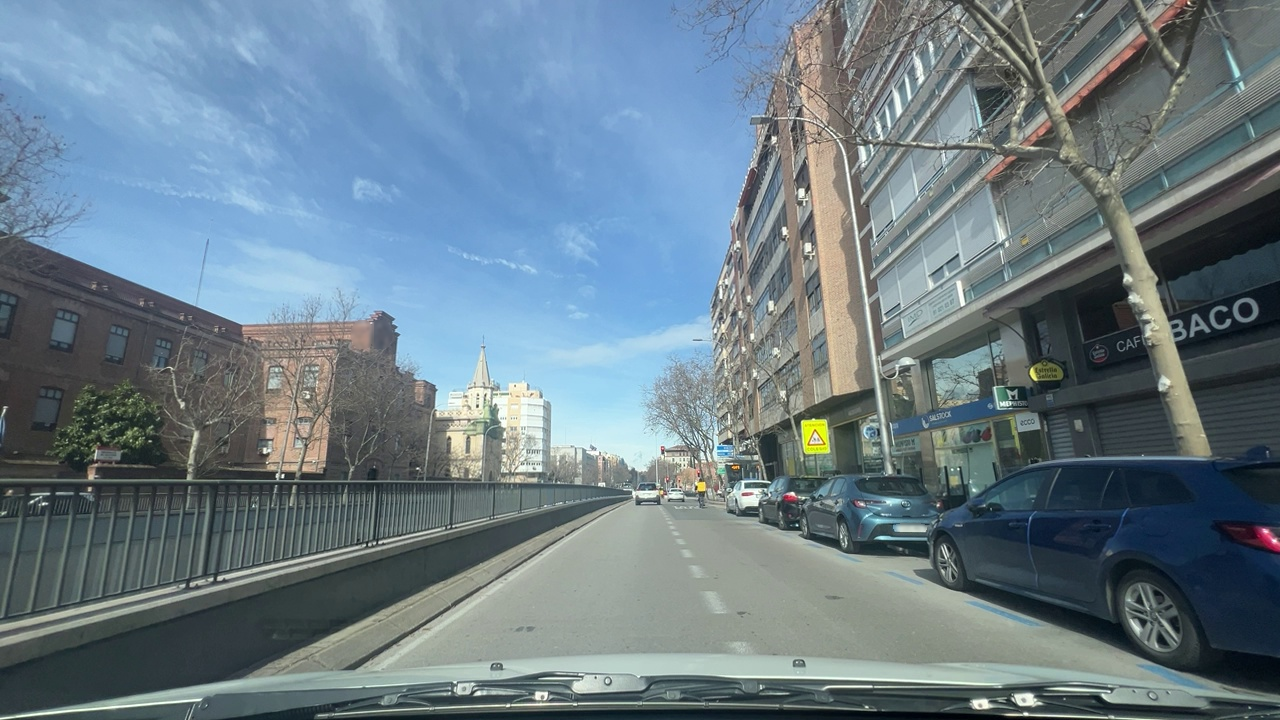
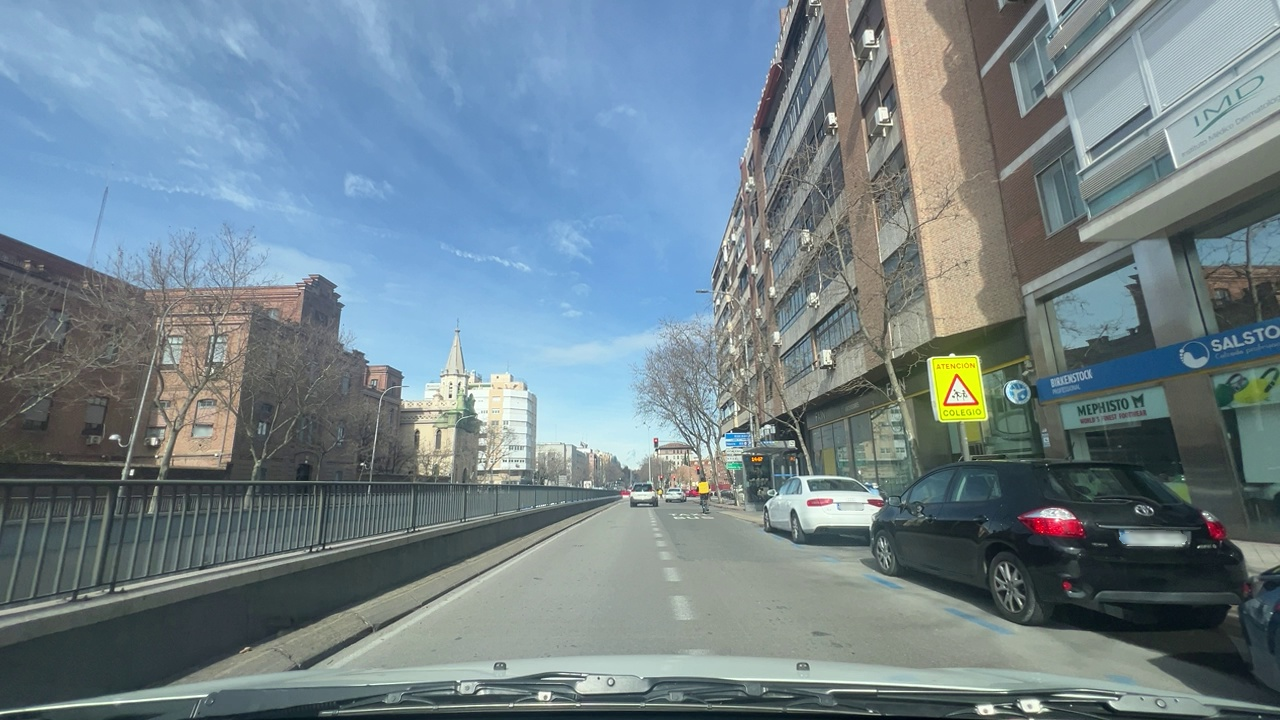
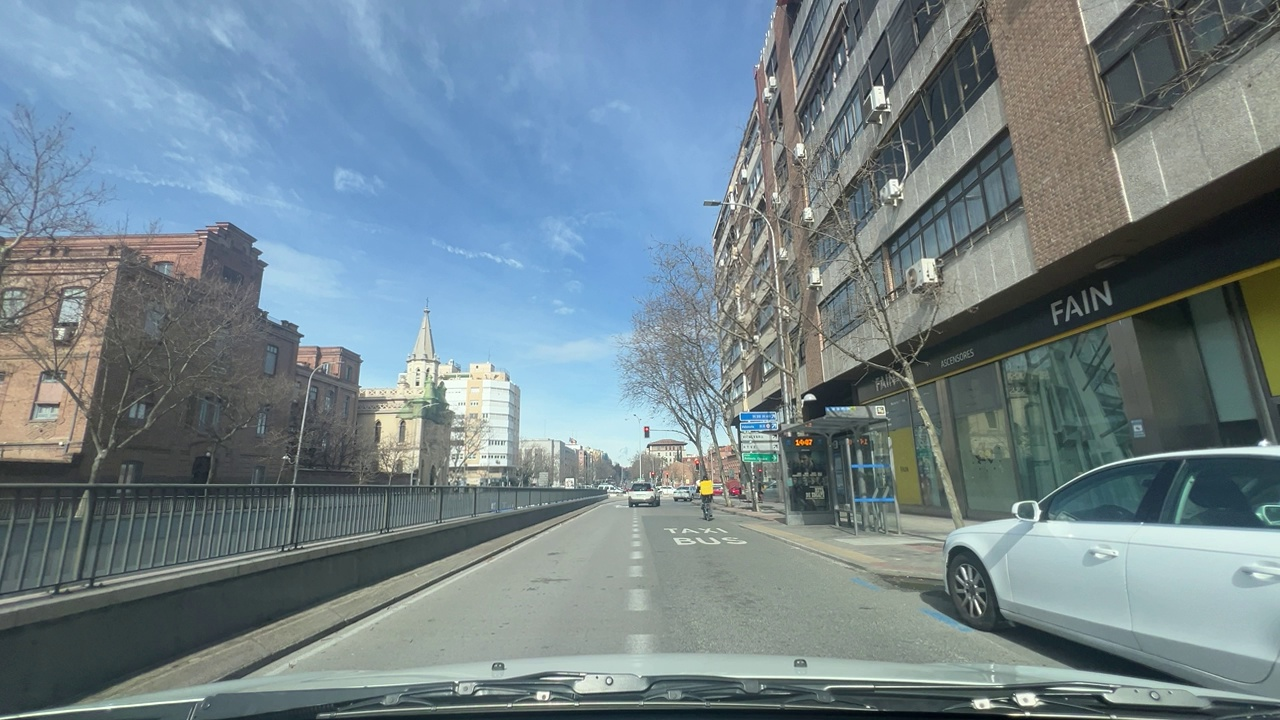
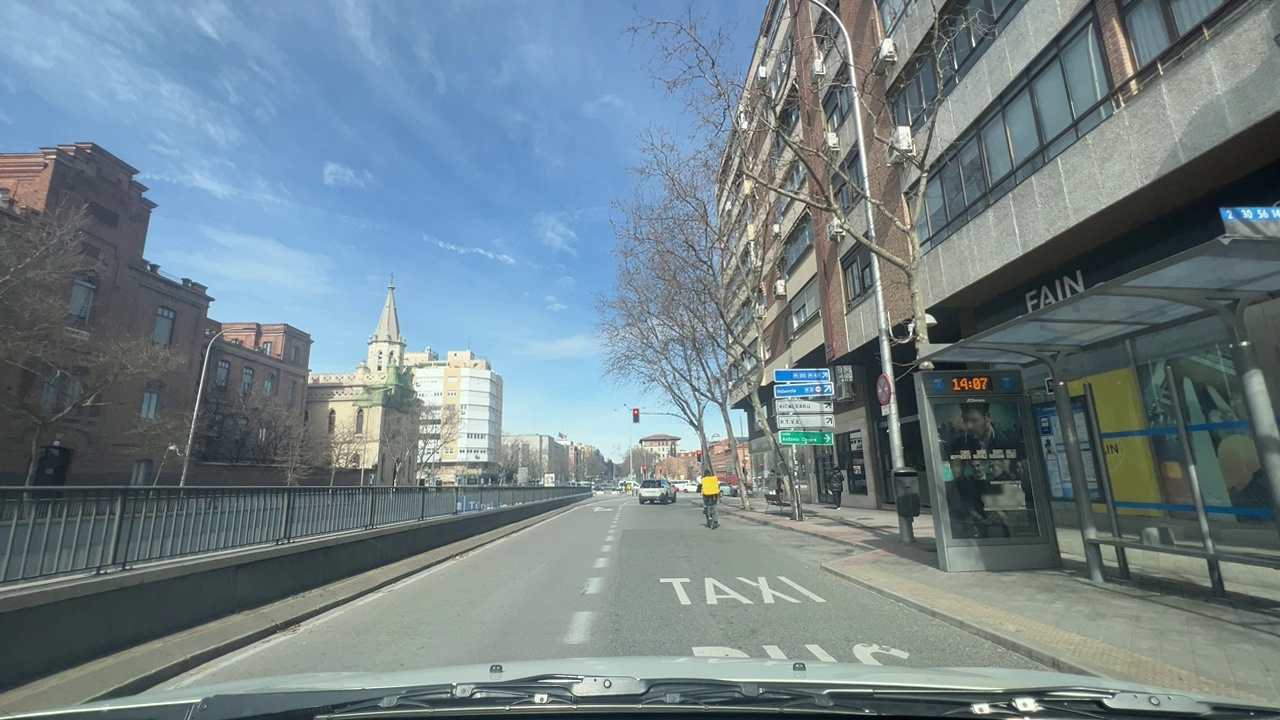
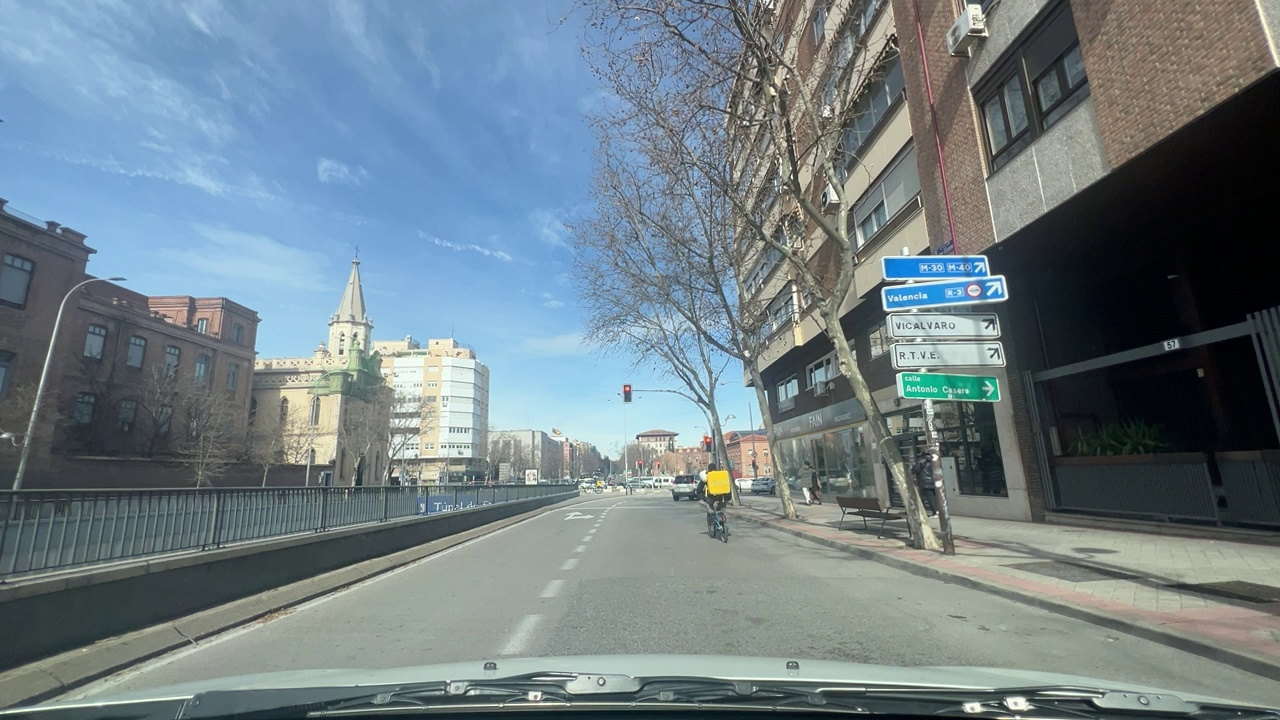
Situation: Traffic light
Question: Do you observe any red traffic light regulating the ego lane?
Answer: Yes
Reasoning: There is a traffic light to the right of the two lanes and another above the lanes indicating the same thing in red.

Situation: Traffic light
Question: What is the color of the traffic light regulating the ego lane?
Answer: Red
Reasoning: There is a traffic light to the right of the two lanes and another above the lanes indicating the same thing in red.

Situation: Traffic light
Question: Is the ego vehicle positioned in a dedicated right-turn lane before the traffic light?
Answer: No
Reasoning: There is a traffic light to the right of the two lanes and another above the lanes indicating the same thing in red.

Situation: Traffic light
Question: Is the ego vehicle positioned in a dedicated left-turn lane before the traffic light?
Answer: No
Reasoning: There is a traffic light to the right of the two lanes and another above the lanes indicating the same thing in red.

Situation: Traffic light
Question: Are multiple traffic lights regulating the ego direction of travel displaying different colors simultaneously?
Answer: No
Reasoning: There is a traffic light to the right of the two lanes and another above the lanes indicating the same thing in red.